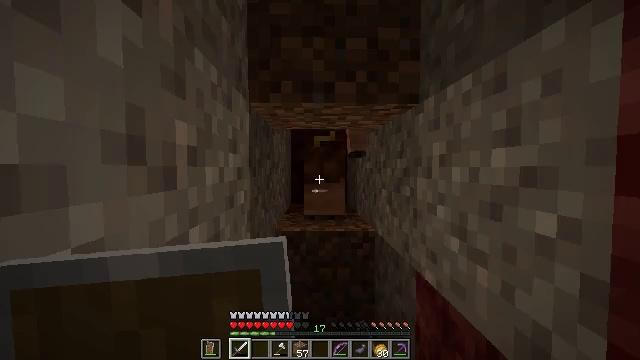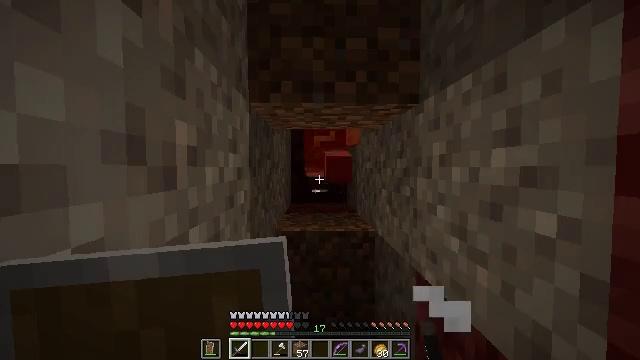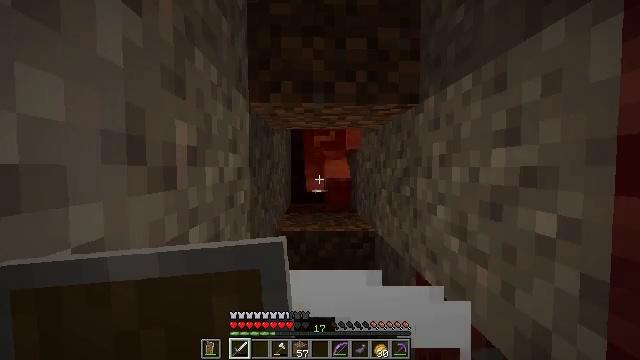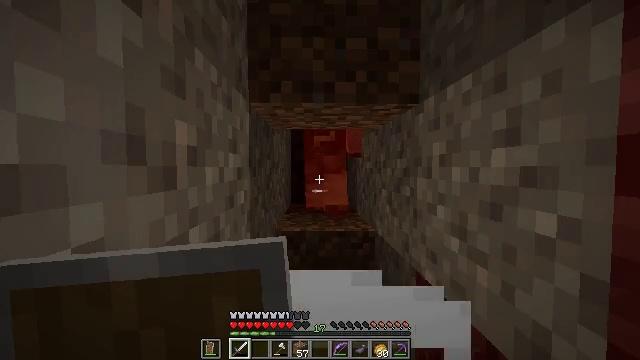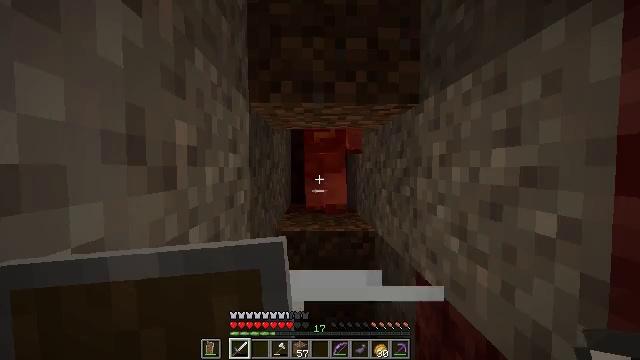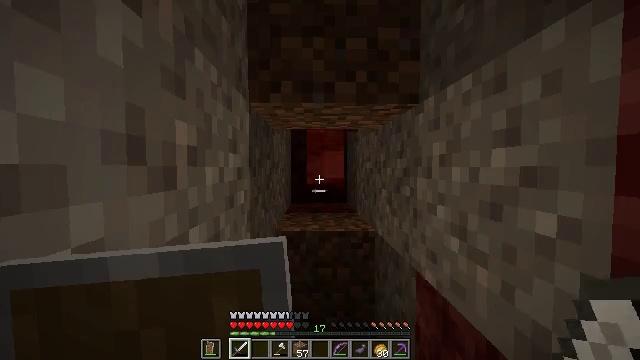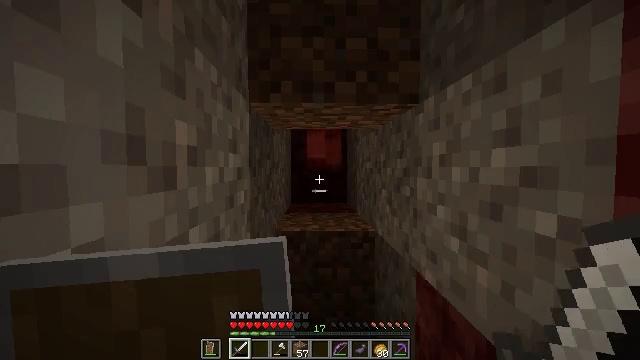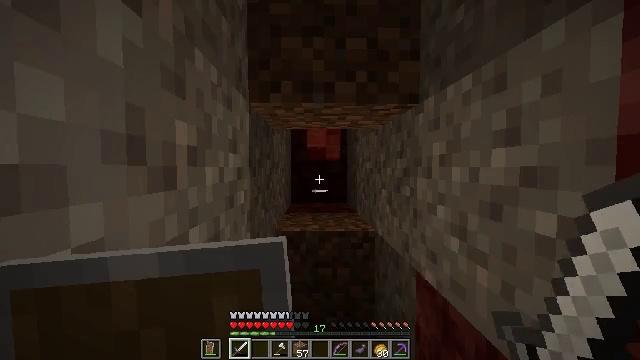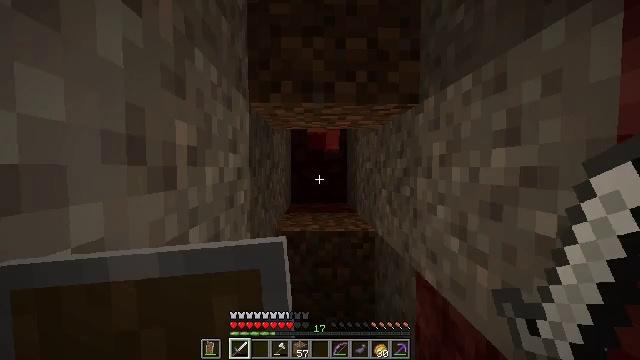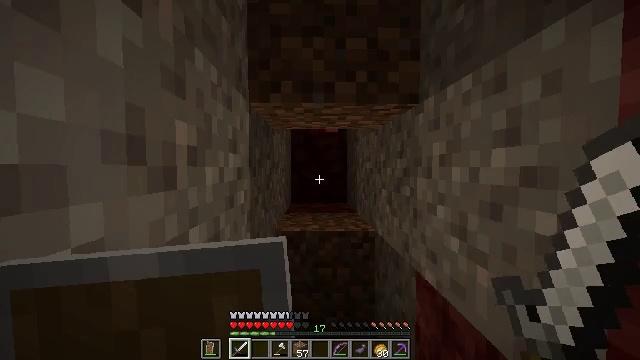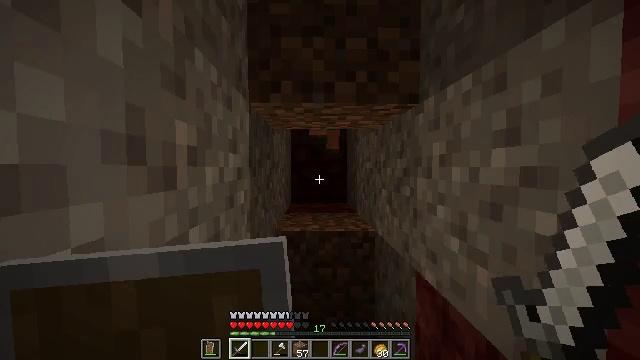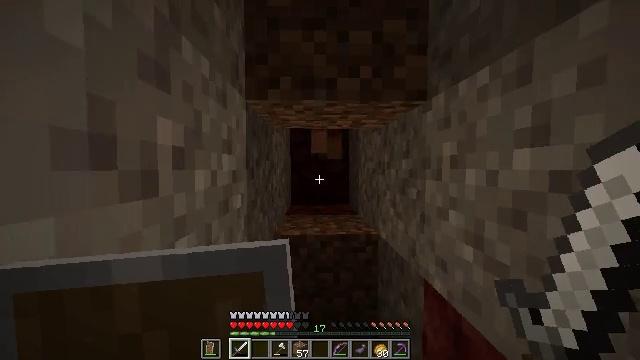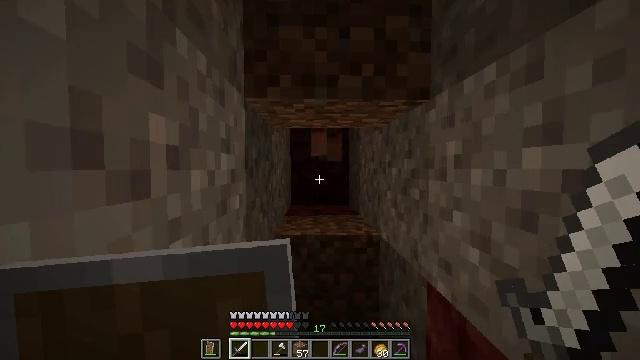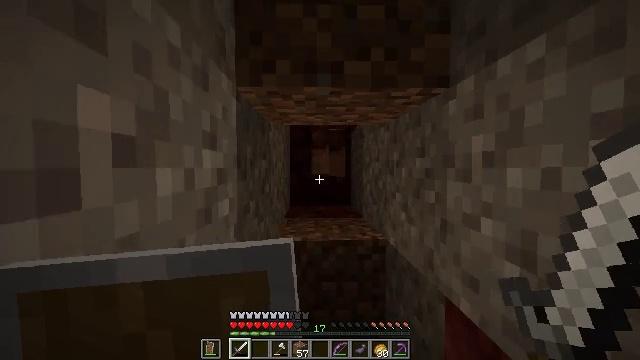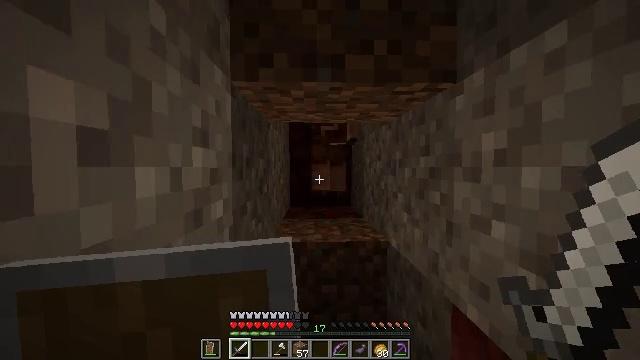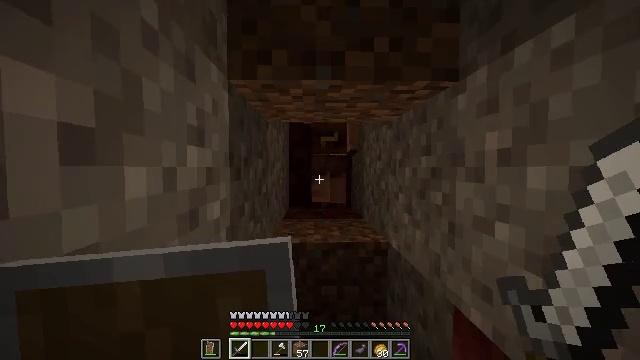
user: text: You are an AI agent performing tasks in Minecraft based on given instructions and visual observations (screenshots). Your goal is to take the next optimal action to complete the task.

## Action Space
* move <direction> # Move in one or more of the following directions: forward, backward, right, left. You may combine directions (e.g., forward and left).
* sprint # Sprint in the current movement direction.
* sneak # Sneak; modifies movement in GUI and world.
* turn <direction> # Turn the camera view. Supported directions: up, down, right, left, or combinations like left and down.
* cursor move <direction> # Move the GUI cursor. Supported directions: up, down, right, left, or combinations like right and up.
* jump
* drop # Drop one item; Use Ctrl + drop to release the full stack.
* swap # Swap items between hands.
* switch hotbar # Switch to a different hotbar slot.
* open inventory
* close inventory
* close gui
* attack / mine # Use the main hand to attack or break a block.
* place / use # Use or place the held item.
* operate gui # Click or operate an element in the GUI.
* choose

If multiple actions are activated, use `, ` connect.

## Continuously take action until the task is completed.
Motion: motion action
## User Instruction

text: Combat the piglin.
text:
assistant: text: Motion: no_op
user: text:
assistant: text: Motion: no_op
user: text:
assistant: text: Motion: no_op
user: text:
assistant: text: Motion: no_op
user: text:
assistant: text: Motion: no_op
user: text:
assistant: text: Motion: no_op
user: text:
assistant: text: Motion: no_op
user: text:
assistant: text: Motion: no_op
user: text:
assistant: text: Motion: no_op
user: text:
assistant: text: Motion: no_op
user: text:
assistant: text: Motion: move forward
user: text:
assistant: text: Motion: move forward
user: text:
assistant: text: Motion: no_op
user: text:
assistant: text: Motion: no_op
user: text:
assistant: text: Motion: no_op
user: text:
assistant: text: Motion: no_op
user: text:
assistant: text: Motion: no_op
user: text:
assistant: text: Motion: no_op
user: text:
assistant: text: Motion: no_op
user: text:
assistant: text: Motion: no_op
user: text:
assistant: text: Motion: no_op
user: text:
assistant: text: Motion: no_op
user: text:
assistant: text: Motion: no_op
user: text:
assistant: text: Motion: attack / mine
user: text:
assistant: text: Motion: attack / mine
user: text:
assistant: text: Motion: attack / mine
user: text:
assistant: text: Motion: no_op
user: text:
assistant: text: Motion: no_op
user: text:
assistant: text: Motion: no_op